Question: This is a weird one. I've been using Eclipse on Linux for years, with Inconolata as my fixed-width font of choice. I've recently switched to giving Kubuntu 11.10 a try, and at the same time upgraded to Eclipse Indigo. The problem I'm now having is that the fixed-width characters don't align vertically in the editor pane. Here's an image to illustrate (there are no tabs in this sample, not that that should matter anyway):

This is a screen grab, scaled 2x in the Gimp. I've added some guide lines to highlight the issue.
In all the time I've been using Eclipse on Linux, I've had anything like this. I don't know whether it's a KDE problem, an Eclipse problem, or some other weird thing. dpkg reports that this is version 001.010-2 of 'ttf-inconolata'.
Any suggestions for debugging for fixing this would be very welcome!
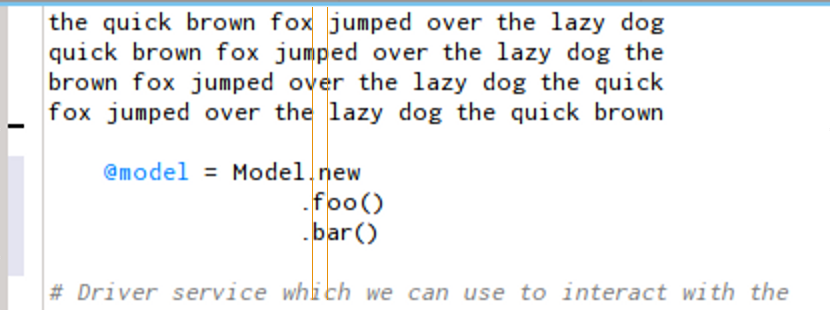
Answer: So after some digging, I found the answer. In my '~/.fonts.config', I set the autohint property because otherwise some of the fonts, e.g. in Firefox or pidgin are rendered too small or too thin. However, autohinting screws up fixed-width character alignment in Eclipse - I don't know why, and would welcome an explanation.
The fix was to turn off autohinting for just Inconsolata. So in '.fonts.config', I have:
'''
<match target="font">
<test name="family" compare="eq" qual="any"><string>Inconsolata</string></test>
<edit name="autohint" mode="assign"><bool>false</bool></edit>
<edit name="hintstyle" mode="assign"><const>hintnone</const></edit>
</match>
'''
and all is well.